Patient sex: M
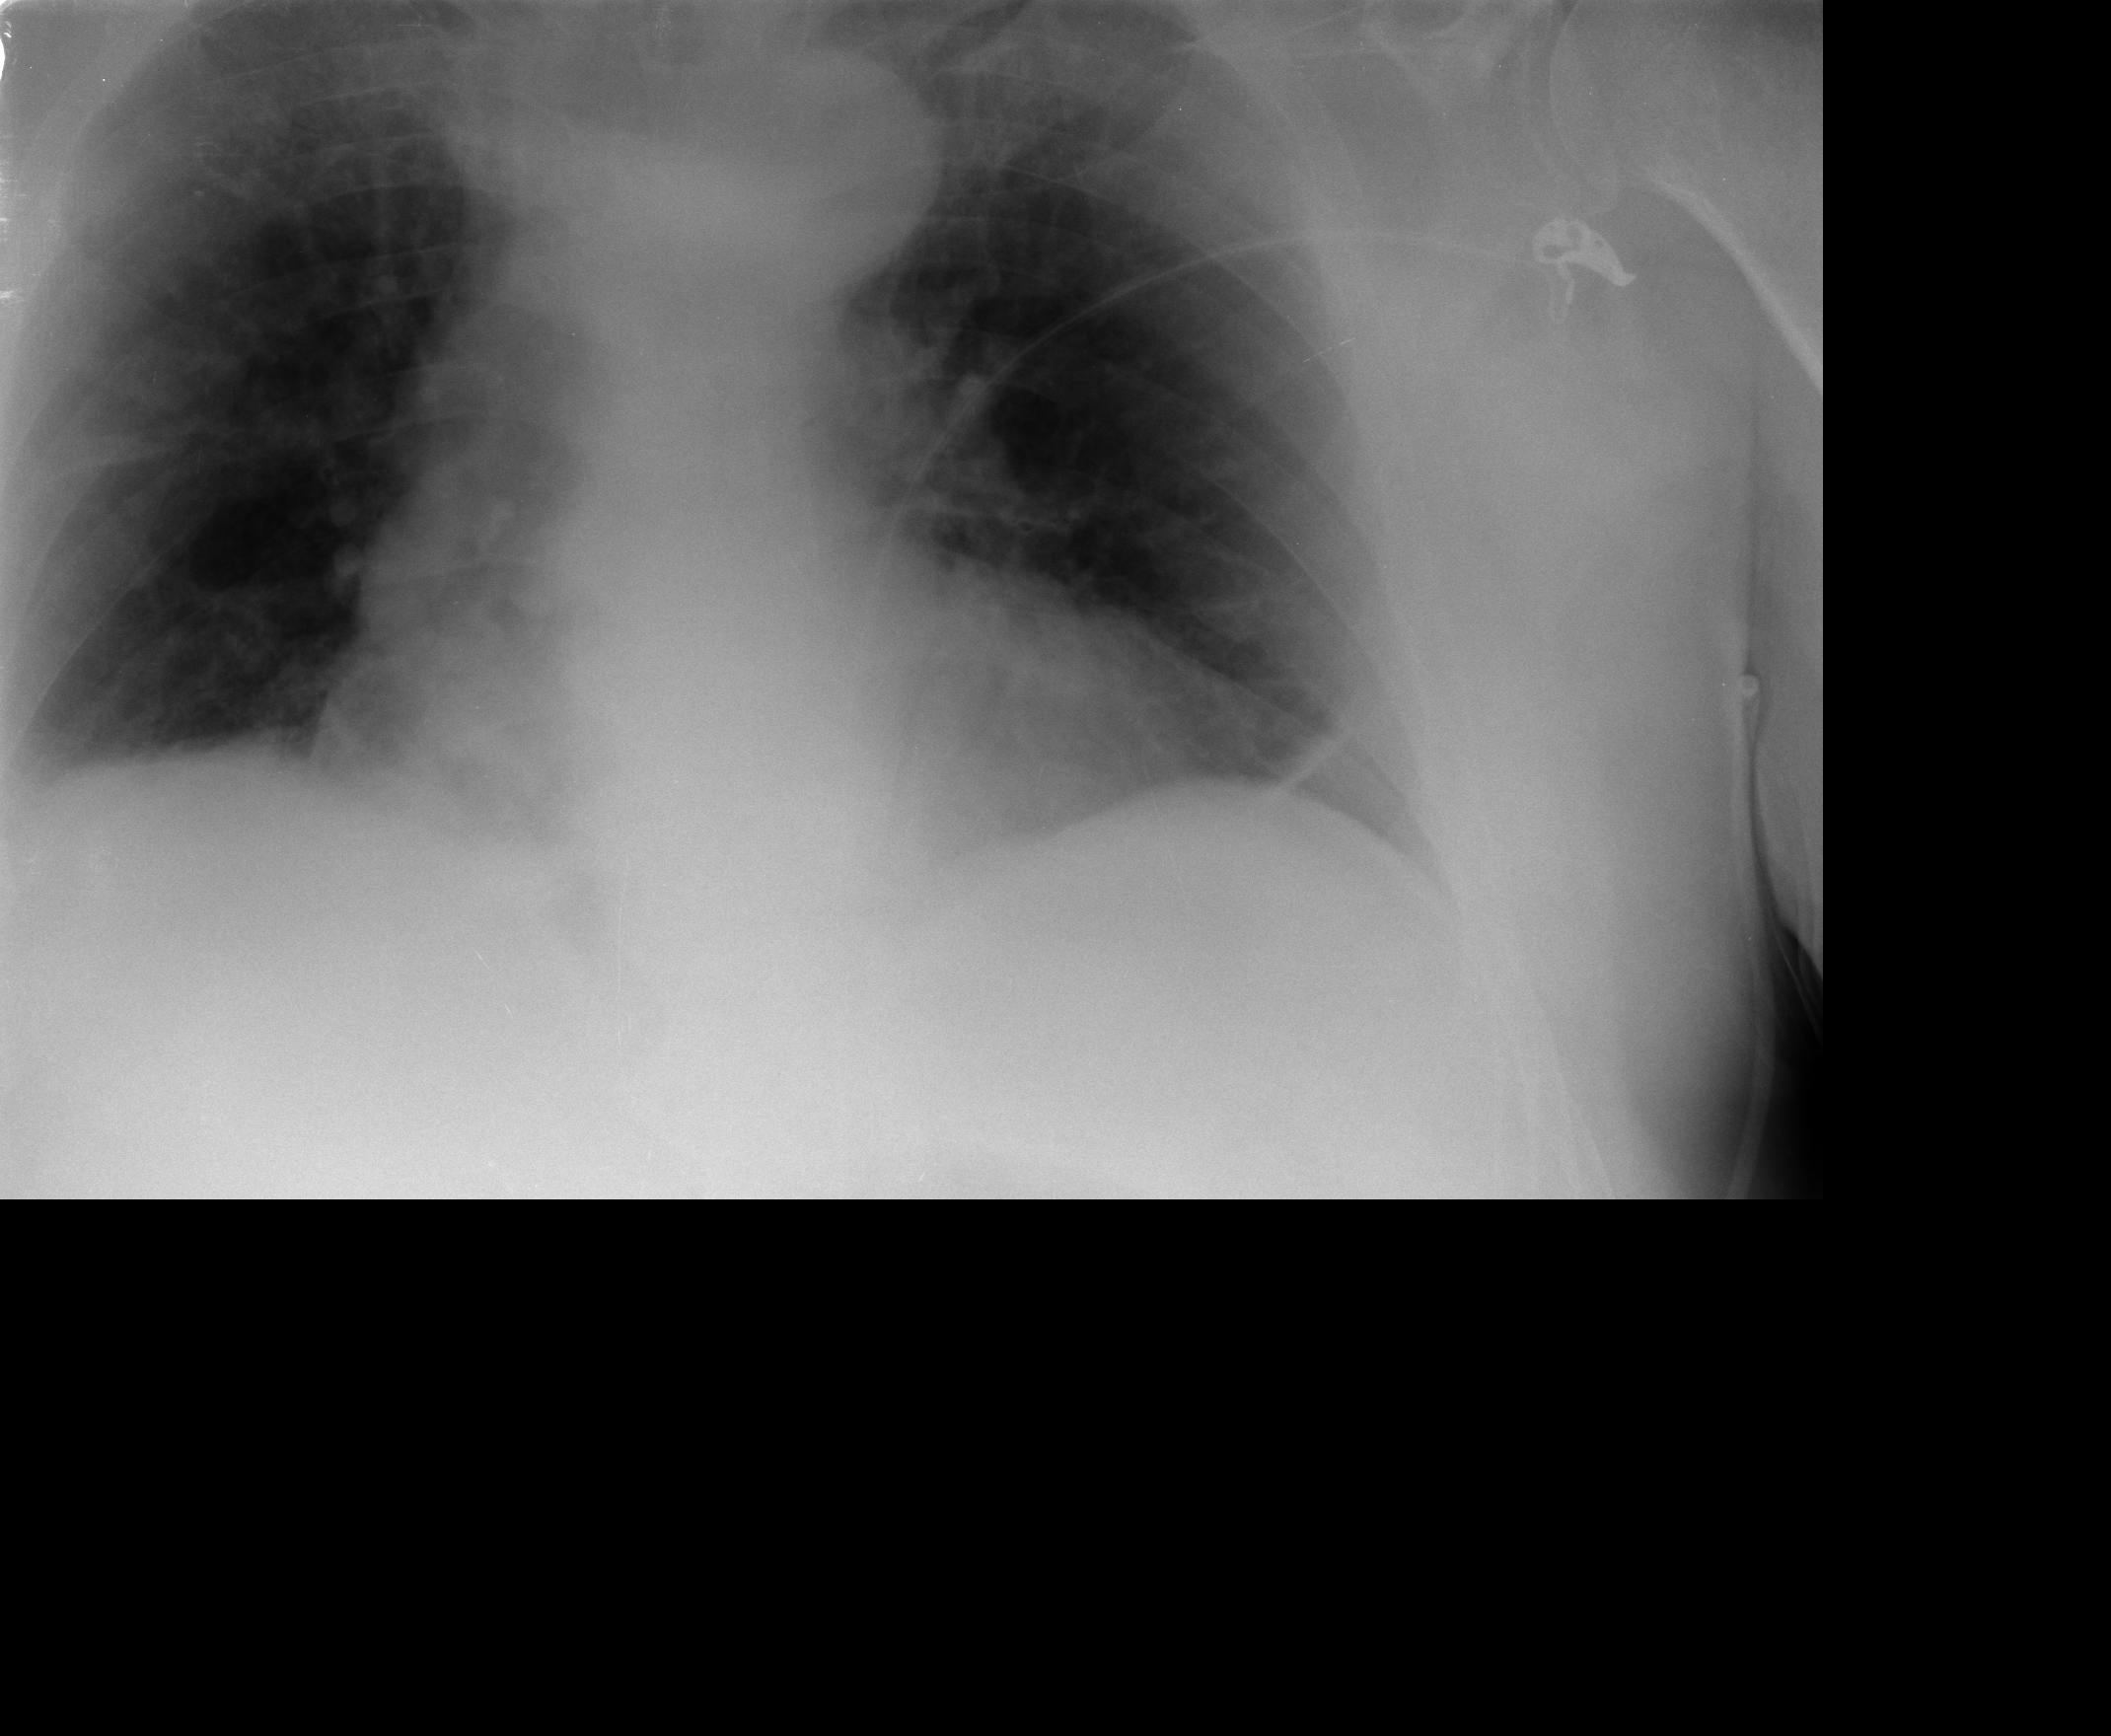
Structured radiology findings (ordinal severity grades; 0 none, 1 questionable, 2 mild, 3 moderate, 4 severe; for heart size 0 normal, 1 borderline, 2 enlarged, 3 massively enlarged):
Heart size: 2
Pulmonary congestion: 2
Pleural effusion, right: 0
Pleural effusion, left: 0
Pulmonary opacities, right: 0
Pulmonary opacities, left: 0
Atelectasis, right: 0
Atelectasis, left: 2